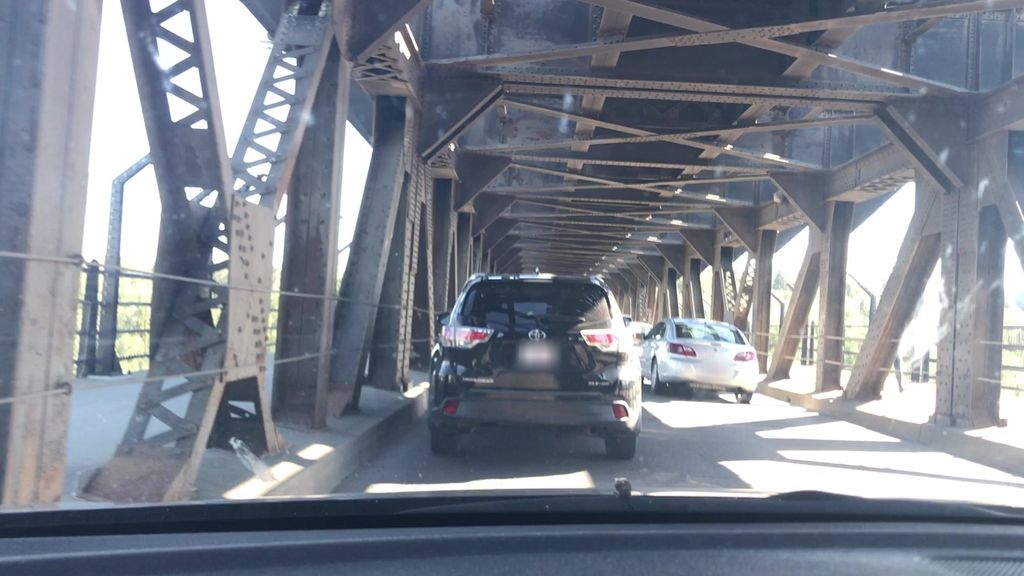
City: edmonton